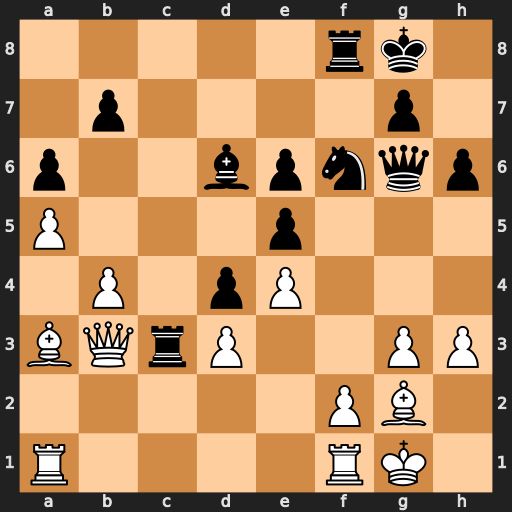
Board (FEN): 5rk1/1p4p1/p2bpnqp/P3p3/1P1pP3/BQrP2PP/5PB1/R4RK1
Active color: w
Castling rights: -
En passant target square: -
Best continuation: Qxe6+ Qf7 Qxd6